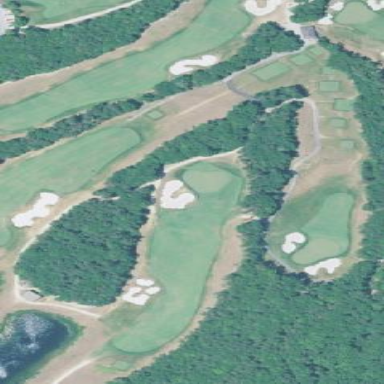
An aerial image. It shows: Golf rough area.